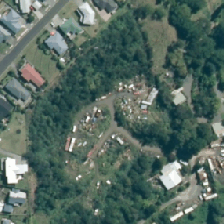
Land cover: urban_build_up